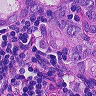
Metastatic tissue present: yes